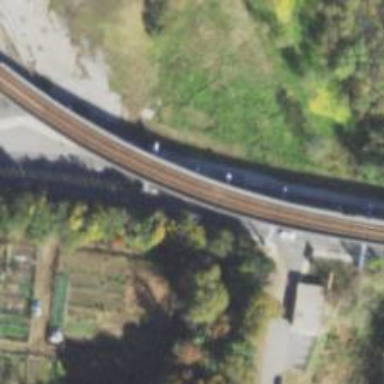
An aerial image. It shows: Bridge with electrified rail.